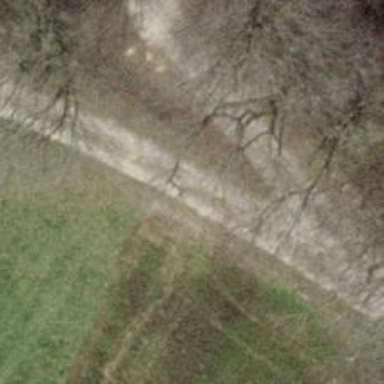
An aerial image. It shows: Track with pebblestone surface graded as grade3.